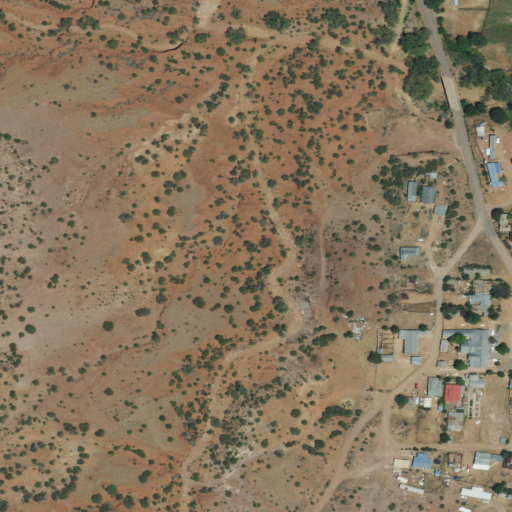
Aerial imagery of valley in New Mexico named Lucero Canyon containing shrub, low intensity development, open development, evergreen forest, herbaceous wetlands, medium intensity development, and woody wetlands